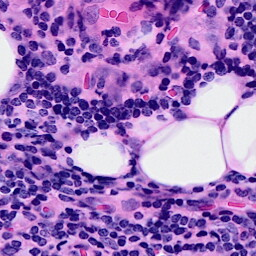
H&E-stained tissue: Breast